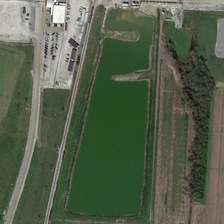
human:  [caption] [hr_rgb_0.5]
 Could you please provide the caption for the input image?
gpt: a long rectangular pond is near a parking lot and some green trees .

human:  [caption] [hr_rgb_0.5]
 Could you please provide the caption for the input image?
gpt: a long rectangular pond is near a parking lot and some green trees .

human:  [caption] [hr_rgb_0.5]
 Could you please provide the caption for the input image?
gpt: a long rectangular pond is near a parking lot and some green trees .

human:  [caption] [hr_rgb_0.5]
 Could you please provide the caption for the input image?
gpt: a long rectangular pond is near a parking lot and some green trees .

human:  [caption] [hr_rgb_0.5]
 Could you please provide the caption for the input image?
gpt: a long rectangular pond is near a parking lot and some green trees .